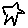
Label: star